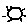
Label: sun